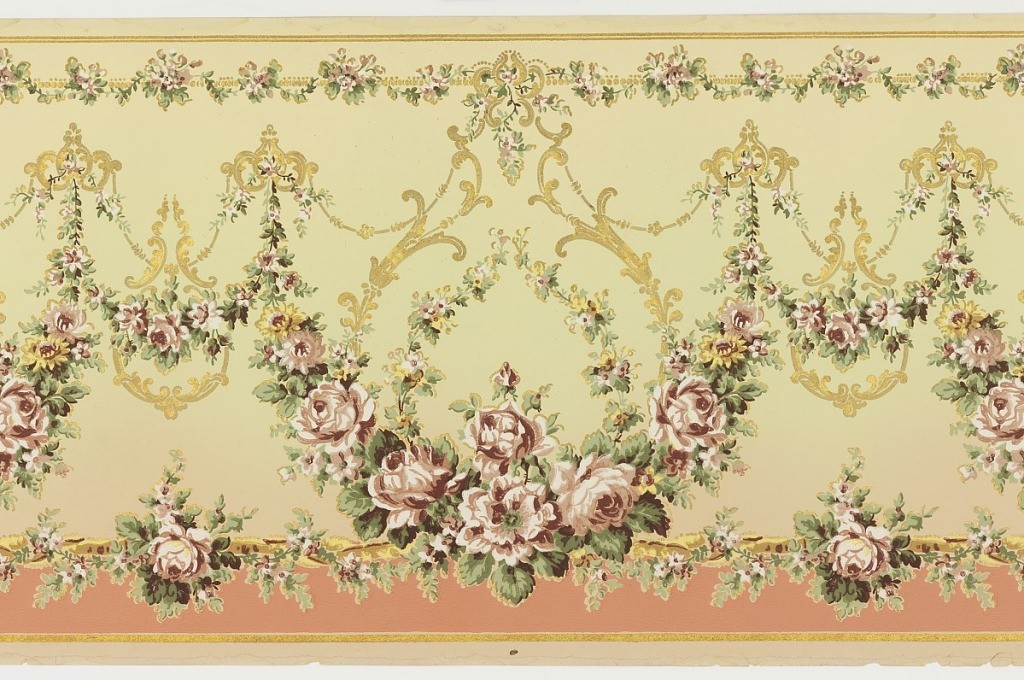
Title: Frieze
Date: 1905–1915
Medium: Machine-printed paper, mica flakes
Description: Flitter frieze with large and small floral swags suspended from gold acanthus scrolls, floral-wrapped rod near bottom edge with brown band below.